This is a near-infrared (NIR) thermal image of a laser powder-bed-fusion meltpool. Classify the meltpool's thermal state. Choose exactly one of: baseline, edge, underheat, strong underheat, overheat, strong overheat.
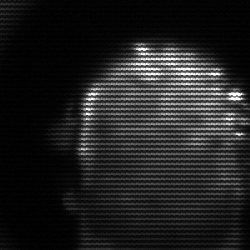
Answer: baseline